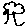
Label: tree